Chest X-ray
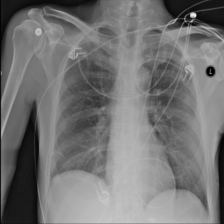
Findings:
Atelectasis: negative
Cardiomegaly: negative
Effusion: negative
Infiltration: negative
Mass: negative
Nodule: negative
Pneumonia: negative
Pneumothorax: negative
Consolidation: negative
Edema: negative
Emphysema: negative
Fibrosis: negative
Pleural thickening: negative
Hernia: negative